Field crop: maize
Growth stage: 2
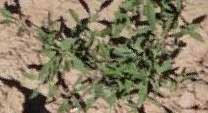
Species: atriplex